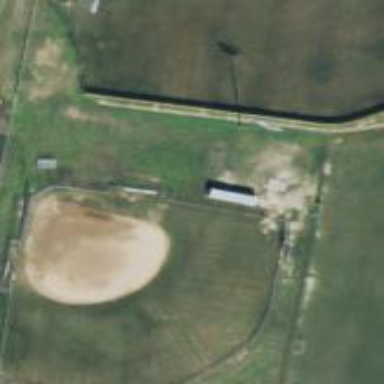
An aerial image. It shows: Softball pitch for leisure sports.